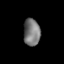
Tissue: lung
Cell type: Endothelial cells
Senescence score: 0.5637
Nuclear area (px): 439
Mean DAPI intensity: 119.014